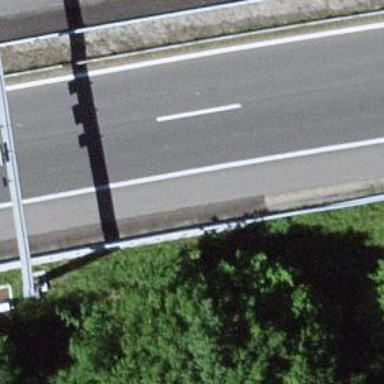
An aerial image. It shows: Asphalt motorway.